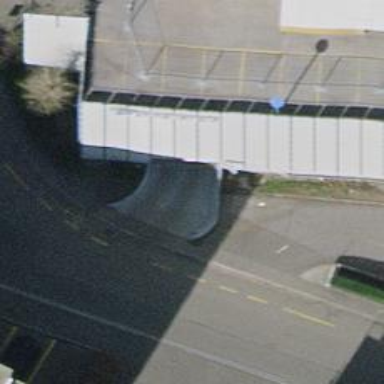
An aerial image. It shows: Multi-storey parking area with asphalt surface.